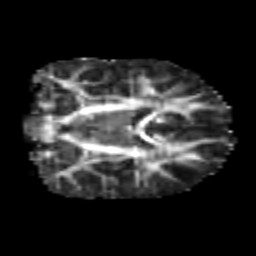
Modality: FA
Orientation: coronal
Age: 7
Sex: male
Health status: healthy